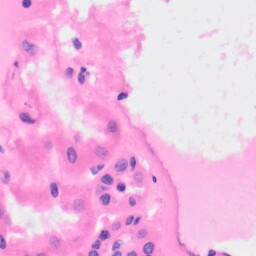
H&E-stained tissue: Kidney